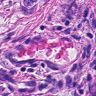
Metastatic tissue present: yes